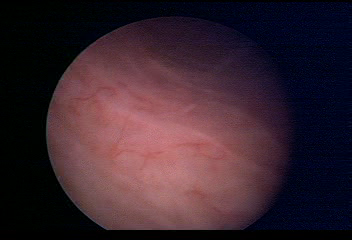
Modality: WLC
Class: Normal mucosa
Bladder cancer association: No